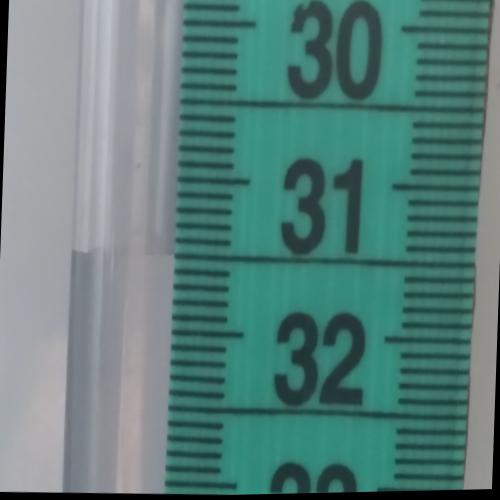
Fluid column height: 31.5 cm